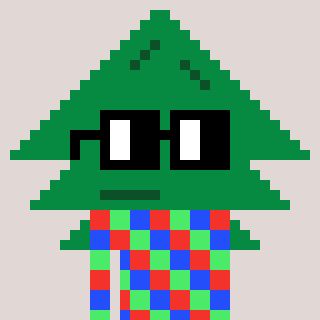
a pixel art character with square black glasses, a fir-shaped head and a cold-colored body on a warm background